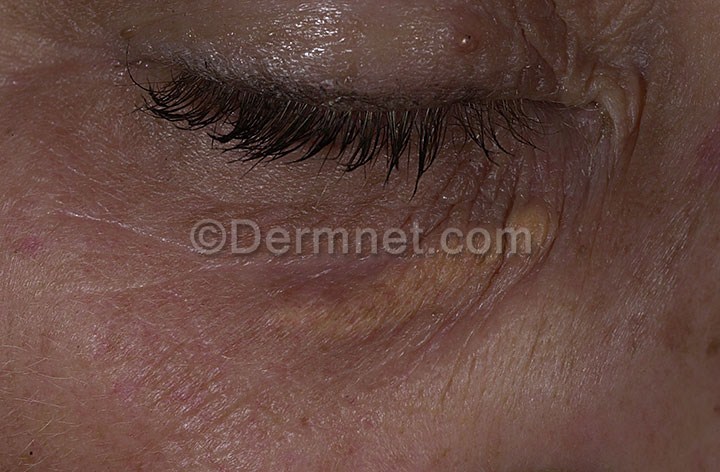
Disease: Systemic Disease